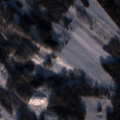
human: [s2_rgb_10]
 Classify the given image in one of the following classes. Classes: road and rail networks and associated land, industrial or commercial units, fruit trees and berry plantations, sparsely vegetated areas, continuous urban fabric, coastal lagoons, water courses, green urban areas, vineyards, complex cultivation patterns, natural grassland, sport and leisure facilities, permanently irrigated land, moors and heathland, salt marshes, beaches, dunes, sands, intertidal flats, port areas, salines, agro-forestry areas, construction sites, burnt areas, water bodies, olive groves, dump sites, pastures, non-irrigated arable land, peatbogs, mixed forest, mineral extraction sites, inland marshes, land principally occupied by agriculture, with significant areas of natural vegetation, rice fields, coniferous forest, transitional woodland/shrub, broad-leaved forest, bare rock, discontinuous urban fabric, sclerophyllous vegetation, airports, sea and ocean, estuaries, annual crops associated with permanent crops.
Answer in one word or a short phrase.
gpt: land principally occupied by agriculture, with significant areas of natural vegetation, coniferous forest, mixed forest, transitional woodland/shrub